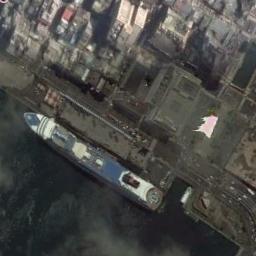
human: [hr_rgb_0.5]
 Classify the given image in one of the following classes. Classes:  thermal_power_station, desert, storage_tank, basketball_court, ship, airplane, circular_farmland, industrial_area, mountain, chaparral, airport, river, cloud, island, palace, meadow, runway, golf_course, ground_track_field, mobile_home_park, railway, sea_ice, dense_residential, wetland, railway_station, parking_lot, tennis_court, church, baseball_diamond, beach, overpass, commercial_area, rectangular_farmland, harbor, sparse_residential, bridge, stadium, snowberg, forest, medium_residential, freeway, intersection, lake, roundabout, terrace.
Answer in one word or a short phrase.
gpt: ship